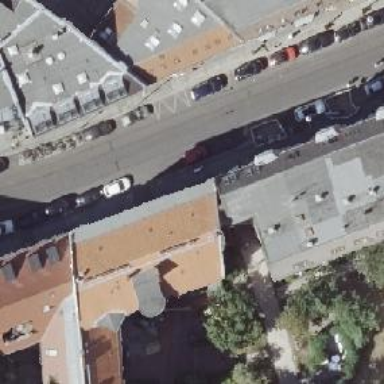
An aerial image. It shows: No parking allowed in this lane.